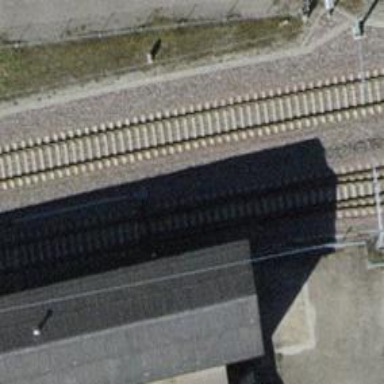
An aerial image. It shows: Railway switch.